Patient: sex F, age 31
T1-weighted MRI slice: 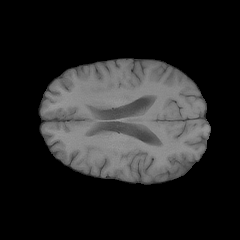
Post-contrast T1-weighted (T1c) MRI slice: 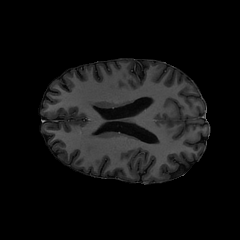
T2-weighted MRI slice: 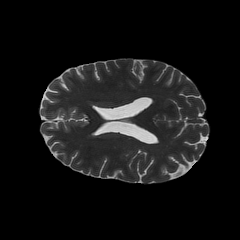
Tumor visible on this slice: no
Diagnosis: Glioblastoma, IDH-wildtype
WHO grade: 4